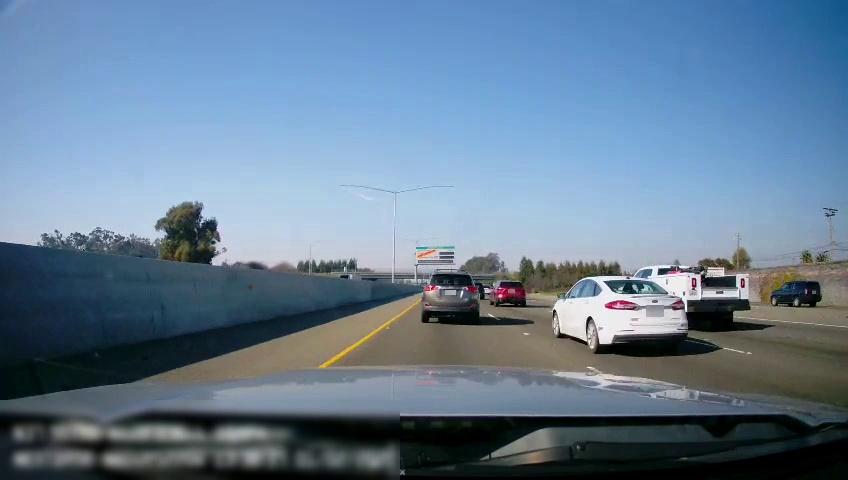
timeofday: Day
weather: Sunny
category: Drivable Space
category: Vehicles | SUV
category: Vehicles | SUV
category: Vehicles | SUV
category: Vehicles | Van
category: Vehicles | Car
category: Vehicles | Truck
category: Vehicles | Truck
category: Vehicles | SUV
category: Vehicles | Truck
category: Lanes | Current Lane
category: Lanes | Current Lane
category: Lanes | Alternate Lane
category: Lanes | Alternate Lane
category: Traffic | Signs